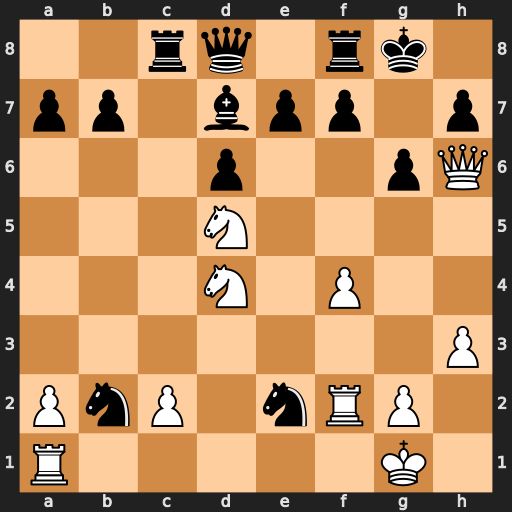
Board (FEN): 2rq1rk1/pp1bpp1p/3p2pQ/3N4/3N1P2/7P/PnP1nRP1/R5K1
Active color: w
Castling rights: -
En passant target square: -
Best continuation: Rxe2 e6 Nf5 exf5 Re7 Qb6+ Nxb6